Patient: sex F, age 51
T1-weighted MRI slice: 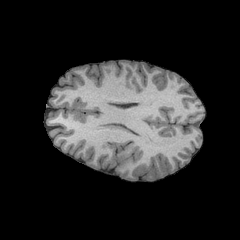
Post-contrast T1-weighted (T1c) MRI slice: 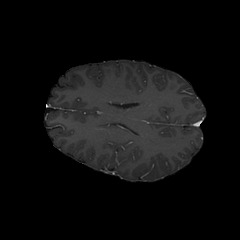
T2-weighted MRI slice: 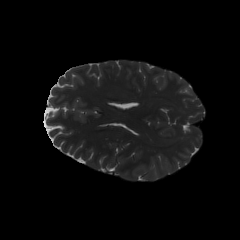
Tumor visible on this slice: no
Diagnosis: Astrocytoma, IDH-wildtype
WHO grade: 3